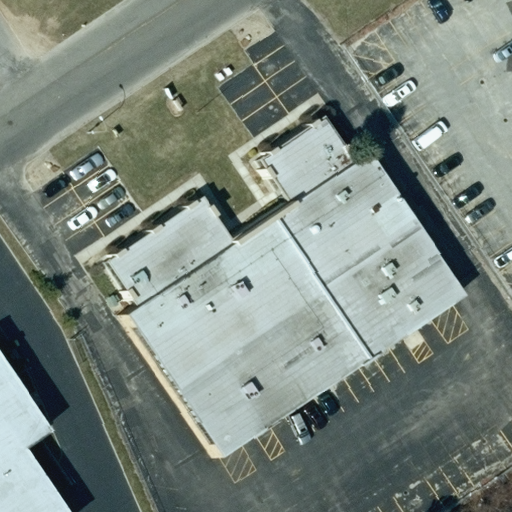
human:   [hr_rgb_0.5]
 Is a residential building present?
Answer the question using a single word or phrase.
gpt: no

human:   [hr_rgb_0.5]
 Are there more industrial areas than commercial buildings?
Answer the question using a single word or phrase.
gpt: no

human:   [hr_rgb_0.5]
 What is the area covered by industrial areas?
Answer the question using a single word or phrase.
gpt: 10623m2

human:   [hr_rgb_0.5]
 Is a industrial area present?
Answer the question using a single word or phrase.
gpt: yes

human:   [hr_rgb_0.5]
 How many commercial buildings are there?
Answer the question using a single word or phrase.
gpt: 2

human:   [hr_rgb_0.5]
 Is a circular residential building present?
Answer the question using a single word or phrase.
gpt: no

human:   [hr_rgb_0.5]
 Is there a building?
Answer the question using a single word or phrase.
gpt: yes

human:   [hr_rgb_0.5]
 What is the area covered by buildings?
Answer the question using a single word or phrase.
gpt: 2584m2

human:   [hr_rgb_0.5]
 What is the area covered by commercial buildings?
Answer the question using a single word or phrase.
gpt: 2584m2

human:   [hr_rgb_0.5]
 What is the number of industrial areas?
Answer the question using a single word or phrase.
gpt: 1

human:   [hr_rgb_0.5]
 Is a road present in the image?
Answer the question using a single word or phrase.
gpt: yes

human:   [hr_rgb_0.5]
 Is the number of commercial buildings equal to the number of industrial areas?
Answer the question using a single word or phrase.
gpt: no

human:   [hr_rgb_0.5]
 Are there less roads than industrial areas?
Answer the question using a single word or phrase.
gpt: no

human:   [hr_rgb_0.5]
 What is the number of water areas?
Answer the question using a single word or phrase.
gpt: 0

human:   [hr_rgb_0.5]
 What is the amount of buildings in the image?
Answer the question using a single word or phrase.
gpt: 2

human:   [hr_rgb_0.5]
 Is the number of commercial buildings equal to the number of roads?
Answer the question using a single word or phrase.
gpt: no

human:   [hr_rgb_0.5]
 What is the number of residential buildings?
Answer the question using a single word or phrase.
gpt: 0

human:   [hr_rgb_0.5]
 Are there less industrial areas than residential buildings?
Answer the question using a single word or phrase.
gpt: no

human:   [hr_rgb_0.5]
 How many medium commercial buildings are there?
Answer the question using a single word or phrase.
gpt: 1

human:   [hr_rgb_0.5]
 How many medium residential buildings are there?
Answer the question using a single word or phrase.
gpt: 0

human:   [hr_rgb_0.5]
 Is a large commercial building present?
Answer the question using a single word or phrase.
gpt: yes

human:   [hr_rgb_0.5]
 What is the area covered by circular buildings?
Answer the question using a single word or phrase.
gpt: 0m2

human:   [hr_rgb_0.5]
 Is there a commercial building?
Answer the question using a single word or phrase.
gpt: yes

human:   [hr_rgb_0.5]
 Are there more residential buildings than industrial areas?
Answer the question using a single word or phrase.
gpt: no

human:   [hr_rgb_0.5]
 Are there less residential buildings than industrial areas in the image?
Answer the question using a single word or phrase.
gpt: yes

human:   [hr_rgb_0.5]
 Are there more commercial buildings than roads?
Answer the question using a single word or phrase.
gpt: yes

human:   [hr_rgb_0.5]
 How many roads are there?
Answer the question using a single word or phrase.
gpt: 1

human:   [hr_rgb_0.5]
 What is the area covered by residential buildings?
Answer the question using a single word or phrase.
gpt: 0m2

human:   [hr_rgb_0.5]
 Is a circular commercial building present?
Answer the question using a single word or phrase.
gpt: no

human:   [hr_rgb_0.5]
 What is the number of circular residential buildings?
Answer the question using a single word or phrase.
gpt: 0

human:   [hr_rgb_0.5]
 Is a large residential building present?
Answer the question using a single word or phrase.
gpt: no

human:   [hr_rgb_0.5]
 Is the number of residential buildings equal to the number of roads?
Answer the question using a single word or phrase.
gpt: no

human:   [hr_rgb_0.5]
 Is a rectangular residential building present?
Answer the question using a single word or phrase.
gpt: no

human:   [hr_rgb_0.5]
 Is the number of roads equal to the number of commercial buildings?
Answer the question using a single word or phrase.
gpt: no

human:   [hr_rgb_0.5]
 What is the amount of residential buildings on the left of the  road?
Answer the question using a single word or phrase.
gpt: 0

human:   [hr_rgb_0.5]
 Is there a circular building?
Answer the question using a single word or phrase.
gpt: no

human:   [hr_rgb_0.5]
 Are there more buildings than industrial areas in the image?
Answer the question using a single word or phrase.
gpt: yes

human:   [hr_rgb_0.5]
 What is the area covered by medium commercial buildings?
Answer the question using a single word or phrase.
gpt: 163m2

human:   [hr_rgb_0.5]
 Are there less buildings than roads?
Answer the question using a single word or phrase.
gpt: no

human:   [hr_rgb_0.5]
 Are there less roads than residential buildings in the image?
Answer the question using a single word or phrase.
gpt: no

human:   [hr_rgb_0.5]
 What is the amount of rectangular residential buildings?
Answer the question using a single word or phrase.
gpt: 0

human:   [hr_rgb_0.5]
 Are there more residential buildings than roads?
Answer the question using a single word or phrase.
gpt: no

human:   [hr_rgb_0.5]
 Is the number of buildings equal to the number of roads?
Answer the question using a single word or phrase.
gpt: no

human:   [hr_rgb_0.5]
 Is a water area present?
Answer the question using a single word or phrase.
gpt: no

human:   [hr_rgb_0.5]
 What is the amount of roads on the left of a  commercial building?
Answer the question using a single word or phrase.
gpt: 1

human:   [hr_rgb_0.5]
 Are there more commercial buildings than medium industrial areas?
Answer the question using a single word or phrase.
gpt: yes

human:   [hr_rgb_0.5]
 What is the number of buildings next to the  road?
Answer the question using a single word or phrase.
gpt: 2

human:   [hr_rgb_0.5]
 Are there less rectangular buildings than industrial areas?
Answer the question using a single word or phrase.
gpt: no

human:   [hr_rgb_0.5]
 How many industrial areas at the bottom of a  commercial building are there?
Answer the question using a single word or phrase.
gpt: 0

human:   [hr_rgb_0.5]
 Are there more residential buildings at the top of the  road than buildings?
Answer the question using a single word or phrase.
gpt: no

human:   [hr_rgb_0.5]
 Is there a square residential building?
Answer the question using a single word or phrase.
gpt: no

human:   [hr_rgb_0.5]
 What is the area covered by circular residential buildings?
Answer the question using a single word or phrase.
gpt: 0m2

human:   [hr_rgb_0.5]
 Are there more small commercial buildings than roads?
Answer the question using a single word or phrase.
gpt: no

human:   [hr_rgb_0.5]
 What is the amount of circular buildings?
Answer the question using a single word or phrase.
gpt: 0

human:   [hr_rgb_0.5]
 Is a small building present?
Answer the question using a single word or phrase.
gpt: no

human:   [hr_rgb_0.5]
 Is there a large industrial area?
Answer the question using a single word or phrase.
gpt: yes

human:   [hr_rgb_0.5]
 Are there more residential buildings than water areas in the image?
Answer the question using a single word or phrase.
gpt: no

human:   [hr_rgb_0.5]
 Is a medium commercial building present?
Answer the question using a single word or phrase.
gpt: yes

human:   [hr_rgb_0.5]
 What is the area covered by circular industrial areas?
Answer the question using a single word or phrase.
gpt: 0m2

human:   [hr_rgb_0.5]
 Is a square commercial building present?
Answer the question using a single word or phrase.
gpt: no

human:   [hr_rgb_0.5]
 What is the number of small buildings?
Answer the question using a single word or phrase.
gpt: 0

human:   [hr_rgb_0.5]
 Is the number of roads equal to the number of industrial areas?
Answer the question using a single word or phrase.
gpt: yes

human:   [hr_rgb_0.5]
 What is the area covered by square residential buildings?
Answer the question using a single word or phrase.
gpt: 0m2

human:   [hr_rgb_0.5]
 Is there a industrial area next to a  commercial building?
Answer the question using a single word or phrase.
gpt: yes